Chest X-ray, AP view. Patient: 40 years old, sex F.
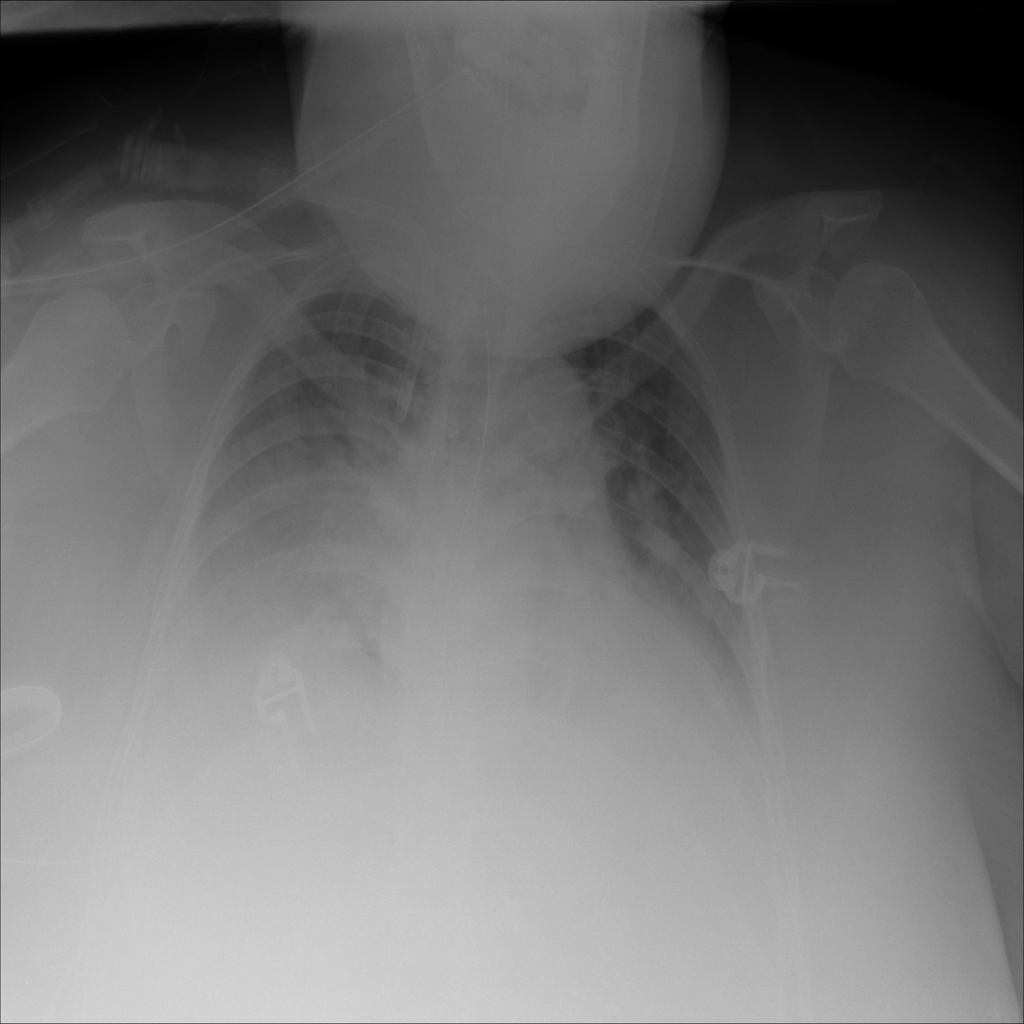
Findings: Infiltration